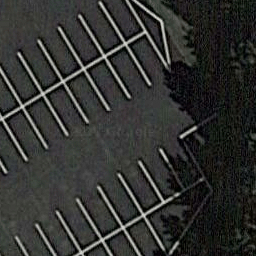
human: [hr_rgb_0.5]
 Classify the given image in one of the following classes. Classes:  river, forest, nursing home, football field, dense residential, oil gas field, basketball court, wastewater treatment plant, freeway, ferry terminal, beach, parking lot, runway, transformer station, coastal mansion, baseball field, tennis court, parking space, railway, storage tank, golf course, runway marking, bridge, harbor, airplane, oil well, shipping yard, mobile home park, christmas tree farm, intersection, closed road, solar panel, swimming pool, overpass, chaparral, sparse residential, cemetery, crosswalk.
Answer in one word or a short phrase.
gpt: parking space